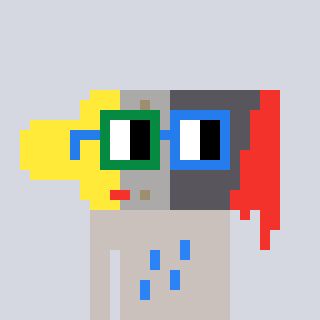
a pixel art character with square green and blue glasses, a paintbrush-shaped head and a foggrey-colored body on a cool background